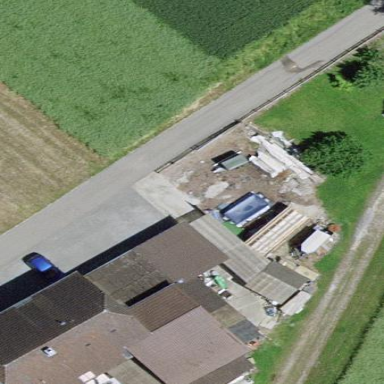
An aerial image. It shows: Farm building.